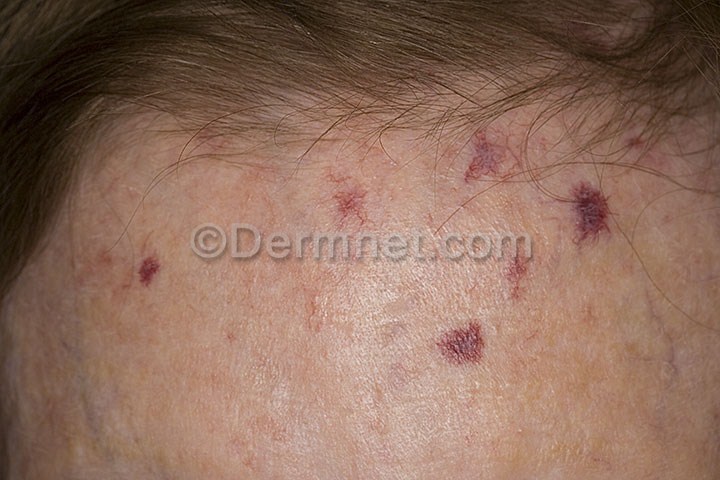
Disease: Lupus and other Connective Tissue diseases